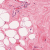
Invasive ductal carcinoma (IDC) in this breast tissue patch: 0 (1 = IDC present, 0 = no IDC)